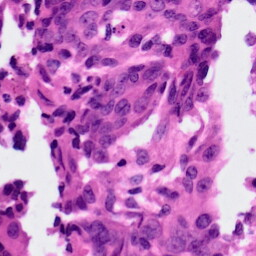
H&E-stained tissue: Ovarian